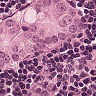
Metastatic tissue present: yes